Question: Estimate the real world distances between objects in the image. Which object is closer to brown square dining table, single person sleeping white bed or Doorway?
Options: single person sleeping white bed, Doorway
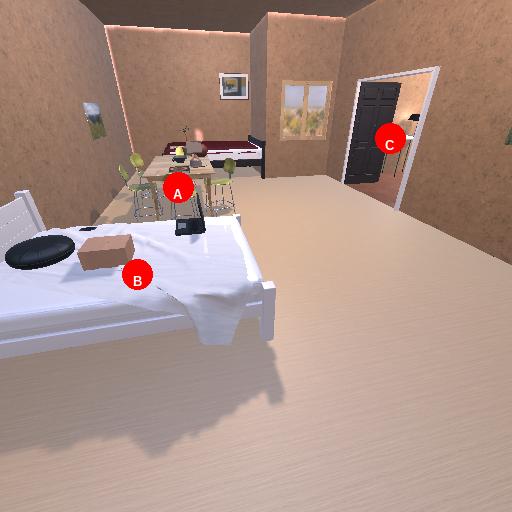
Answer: single person sleeping white bed